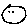
Label: smiley face